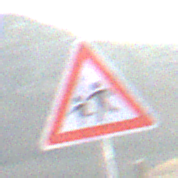
Verkehrszeichen: KinderRechts
Umgebung: Outdoor, Nature
Tageszeit: SunriseSunset
Wetter: Clear
Licht: Natural
Jahreszeit: NotSpecified
Kontrast: HighContrast